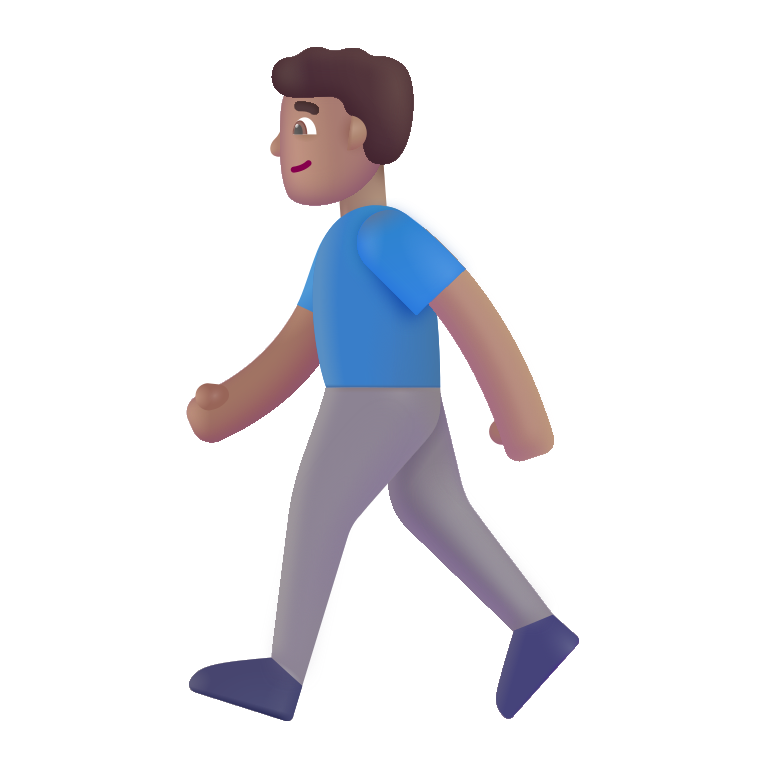
man walking color